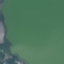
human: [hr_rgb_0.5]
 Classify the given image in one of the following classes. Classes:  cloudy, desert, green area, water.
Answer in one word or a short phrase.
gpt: water